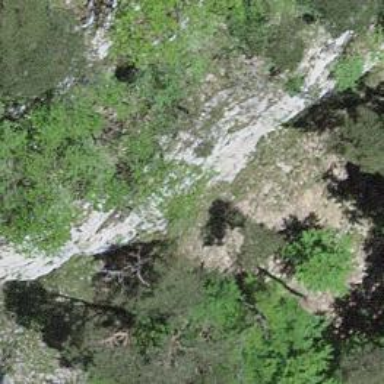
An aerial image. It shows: Cliff in nature.